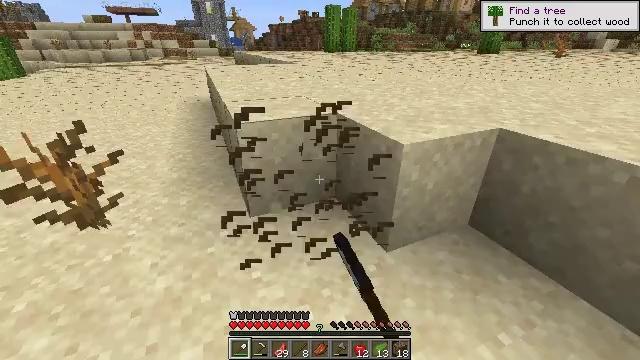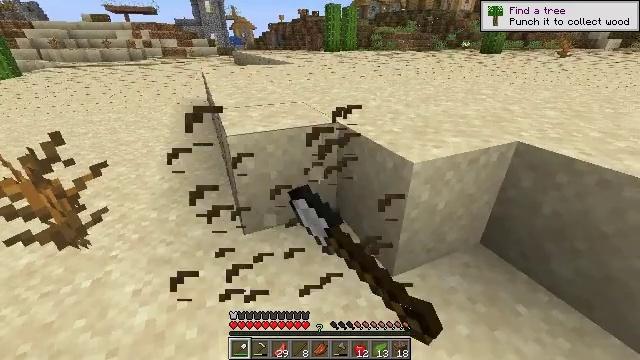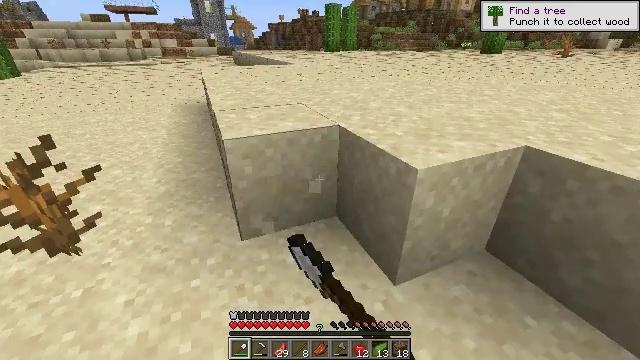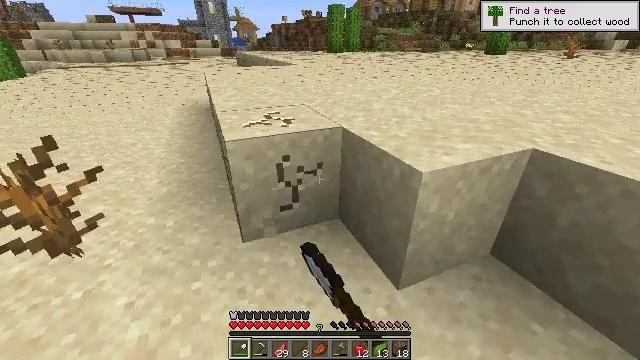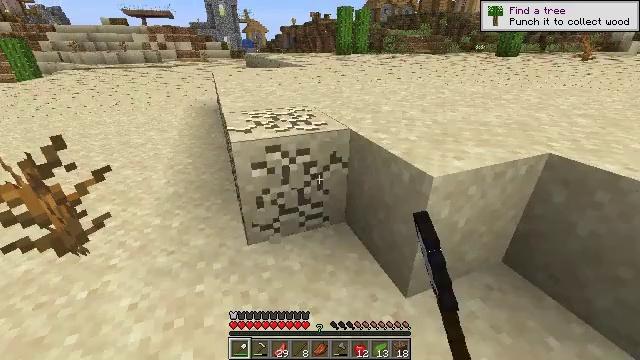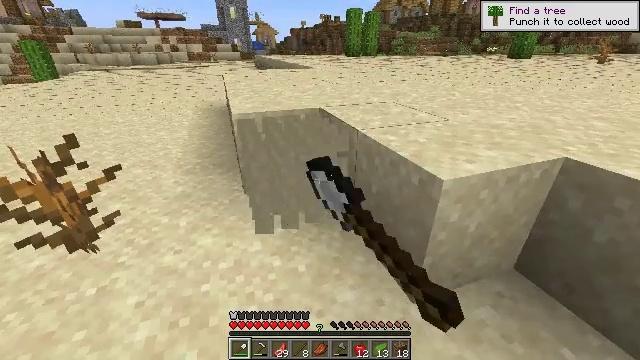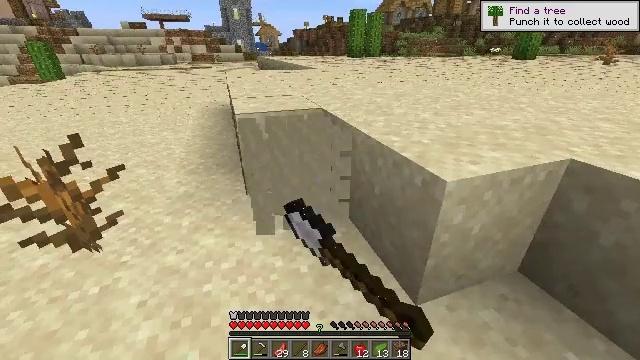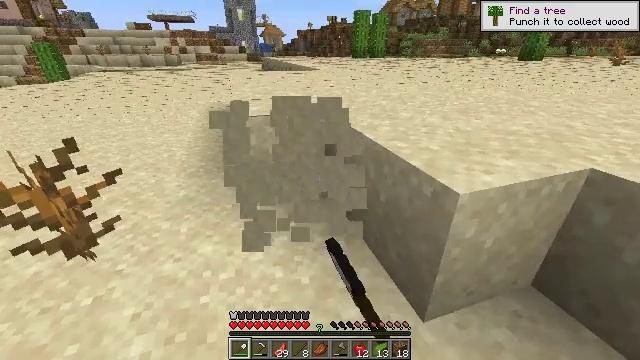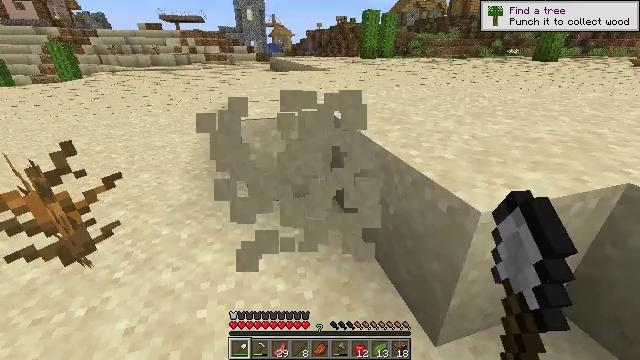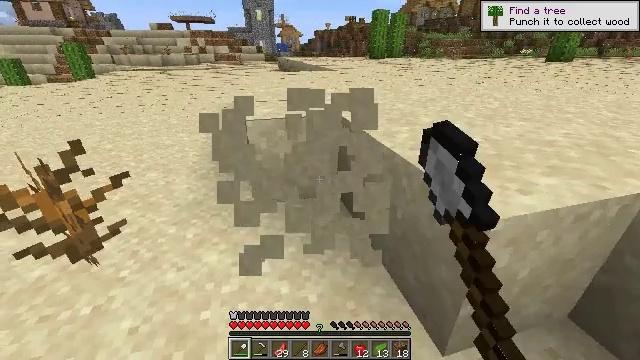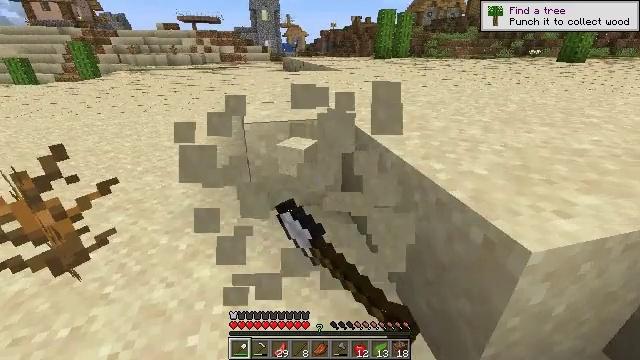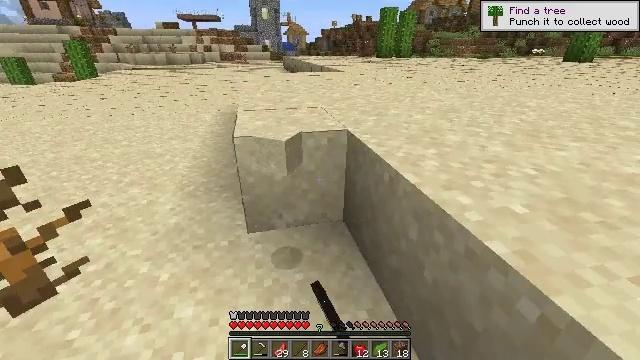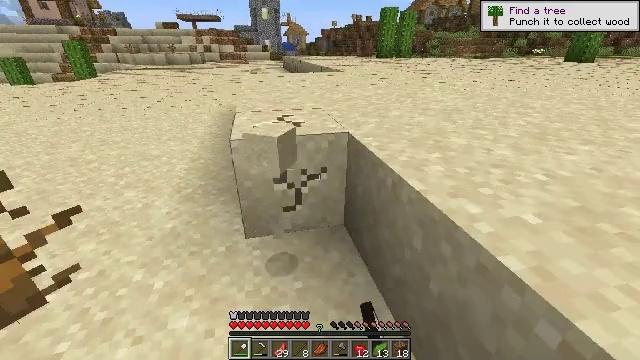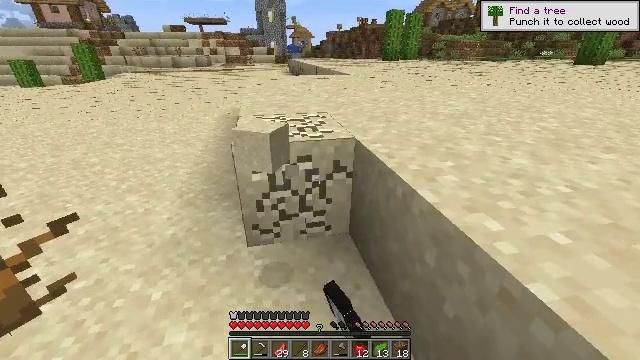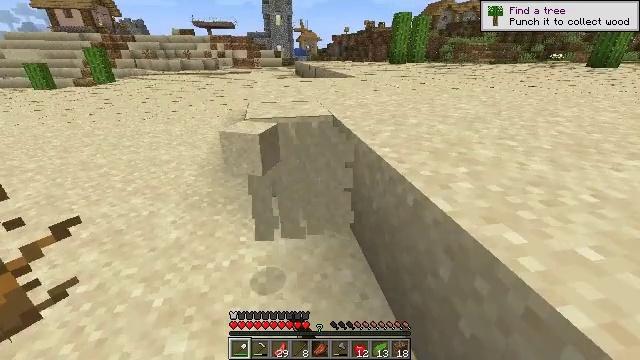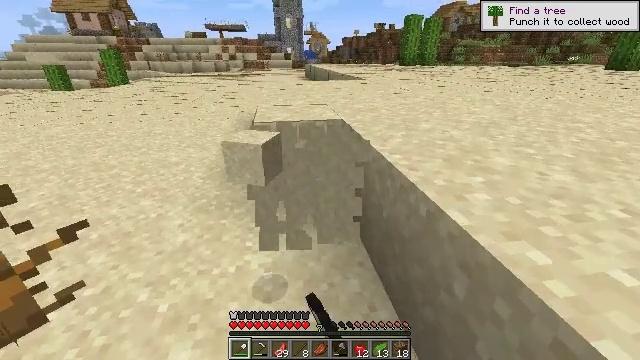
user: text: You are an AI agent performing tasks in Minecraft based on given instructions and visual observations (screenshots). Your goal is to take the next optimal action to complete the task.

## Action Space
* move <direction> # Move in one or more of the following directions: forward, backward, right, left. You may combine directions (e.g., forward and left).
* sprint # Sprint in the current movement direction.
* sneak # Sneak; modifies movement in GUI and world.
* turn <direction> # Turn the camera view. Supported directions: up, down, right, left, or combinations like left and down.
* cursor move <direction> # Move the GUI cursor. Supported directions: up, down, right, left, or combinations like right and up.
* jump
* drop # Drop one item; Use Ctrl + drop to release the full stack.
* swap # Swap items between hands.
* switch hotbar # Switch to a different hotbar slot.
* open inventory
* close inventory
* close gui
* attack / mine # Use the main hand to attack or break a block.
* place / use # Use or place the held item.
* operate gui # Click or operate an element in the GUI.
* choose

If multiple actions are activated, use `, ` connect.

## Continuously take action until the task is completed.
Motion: motion action
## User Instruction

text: Attack the ground to gather sand.
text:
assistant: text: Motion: move forward, attack / mine
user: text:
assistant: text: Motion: attack / mine
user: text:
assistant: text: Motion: attack / mine
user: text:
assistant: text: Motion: turn left, attack / mine
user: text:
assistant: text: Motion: turn left, attack / mine
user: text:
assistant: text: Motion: attack / mine
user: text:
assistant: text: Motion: move forward, attack / mine
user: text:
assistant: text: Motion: move forward, turn left, attack / mine
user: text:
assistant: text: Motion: move forward, turn left, attack / mine
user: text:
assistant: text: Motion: move forward, turn left, attack / mine
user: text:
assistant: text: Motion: move forward, attack / mine
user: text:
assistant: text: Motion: attack / mine
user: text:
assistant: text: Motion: turn left, attack / mine
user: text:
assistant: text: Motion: turn left, attack / mine
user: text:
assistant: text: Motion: move forward, turn left, attack / mine
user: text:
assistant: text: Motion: move forward, turn left, attack / mine
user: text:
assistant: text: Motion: move forward, attack / mine
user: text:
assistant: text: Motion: move forward, attack / mine
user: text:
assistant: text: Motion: attack / mine
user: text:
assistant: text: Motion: turn left, attack / mine
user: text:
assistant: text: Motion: turn left, attack / mine
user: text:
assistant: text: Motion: attack / mine
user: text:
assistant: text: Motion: attack / mine
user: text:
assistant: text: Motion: move forward, attack / mine
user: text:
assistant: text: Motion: move forward, attack / mine
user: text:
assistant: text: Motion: move forward, attack / mine
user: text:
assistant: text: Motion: move forward, attack / mine
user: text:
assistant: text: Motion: attack / mine
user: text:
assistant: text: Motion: attack / mine
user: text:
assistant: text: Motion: attack / mine